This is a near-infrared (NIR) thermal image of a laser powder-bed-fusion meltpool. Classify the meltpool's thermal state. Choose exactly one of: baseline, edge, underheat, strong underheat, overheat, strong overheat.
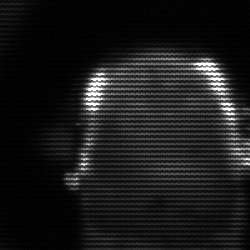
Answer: baseline